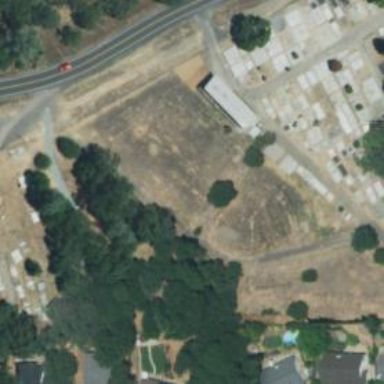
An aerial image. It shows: Cemetery.